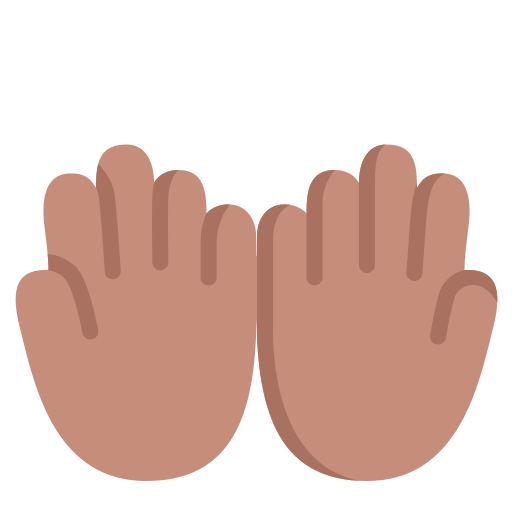
palms up together flat